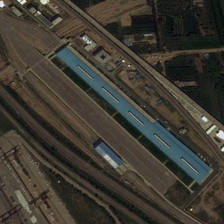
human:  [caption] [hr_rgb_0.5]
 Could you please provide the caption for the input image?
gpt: many green trees and several buildings are in two sides of a railway station .

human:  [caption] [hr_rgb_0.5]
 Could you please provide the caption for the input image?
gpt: many green trees and several buildings are in two sides of a railway station .

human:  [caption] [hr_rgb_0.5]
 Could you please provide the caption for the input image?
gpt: many green trees and several buildings are in two sides of a railway station .

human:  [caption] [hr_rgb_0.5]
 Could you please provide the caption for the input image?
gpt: many green trees and several buildings are in two sides of a railway station .

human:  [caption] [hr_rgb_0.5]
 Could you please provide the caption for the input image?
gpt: many green trees and several buildings are in two sides of a railway station .